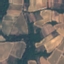
Land use / land cover: PermanentCrop